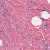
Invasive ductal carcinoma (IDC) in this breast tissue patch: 0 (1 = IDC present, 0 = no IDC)